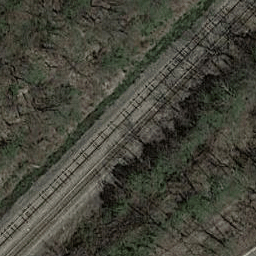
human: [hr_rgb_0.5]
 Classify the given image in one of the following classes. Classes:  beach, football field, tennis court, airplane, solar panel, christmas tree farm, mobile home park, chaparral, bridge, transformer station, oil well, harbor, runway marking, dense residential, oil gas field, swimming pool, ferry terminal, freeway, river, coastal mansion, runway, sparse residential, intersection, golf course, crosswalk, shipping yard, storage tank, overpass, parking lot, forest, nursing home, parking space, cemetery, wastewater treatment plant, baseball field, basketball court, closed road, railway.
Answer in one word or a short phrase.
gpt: railway